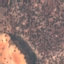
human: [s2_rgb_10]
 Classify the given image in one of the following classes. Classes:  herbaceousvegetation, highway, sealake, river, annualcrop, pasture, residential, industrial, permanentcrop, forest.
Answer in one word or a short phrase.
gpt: PermanentCrop